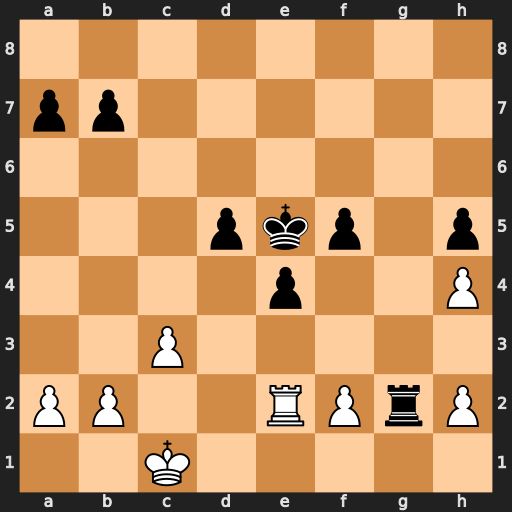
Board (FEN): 8/pp6/8/3pkp1p/4p2P/2P5/PP2RPrP/2K5
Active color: w
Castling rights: -
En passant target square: -
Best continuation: f4+ Kxf4 Rxg2